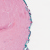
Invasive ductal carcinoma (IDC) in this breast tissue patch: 0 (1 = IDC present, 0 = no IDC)